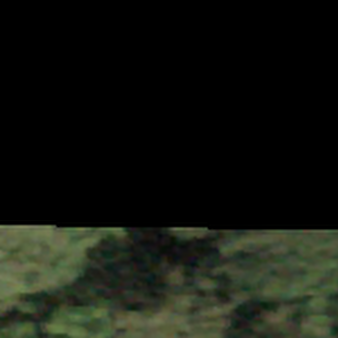
Label: other